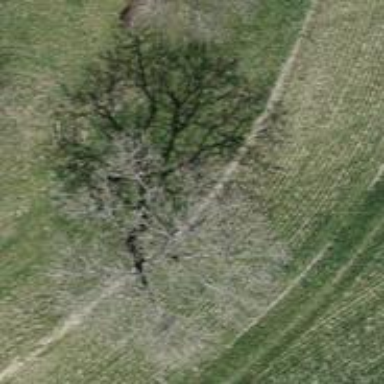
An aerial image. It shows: Deciduous tree with broadleaved leaves.